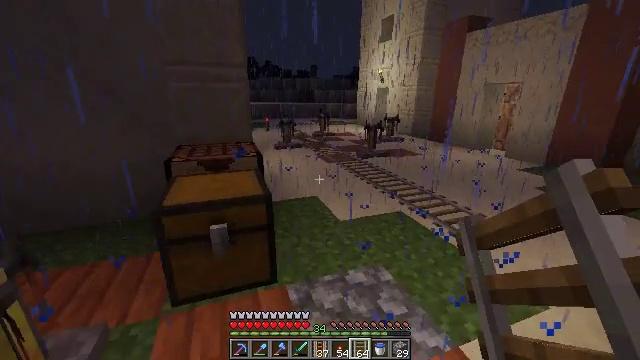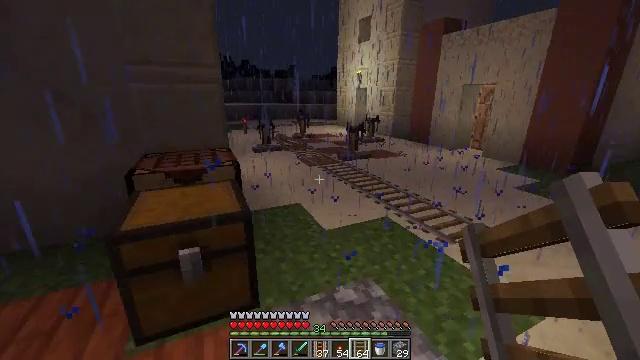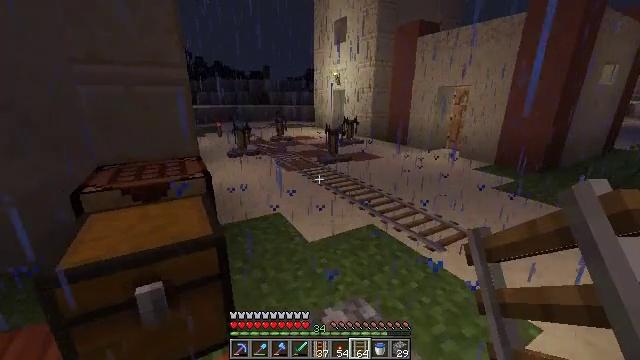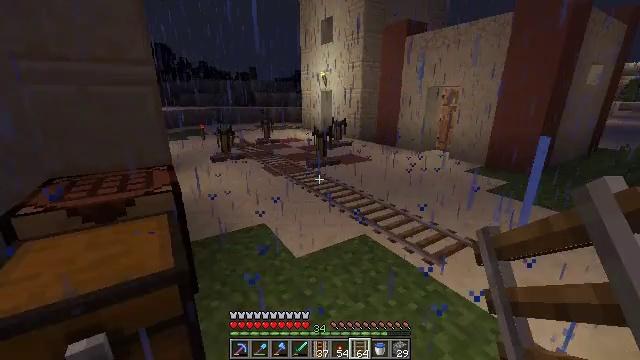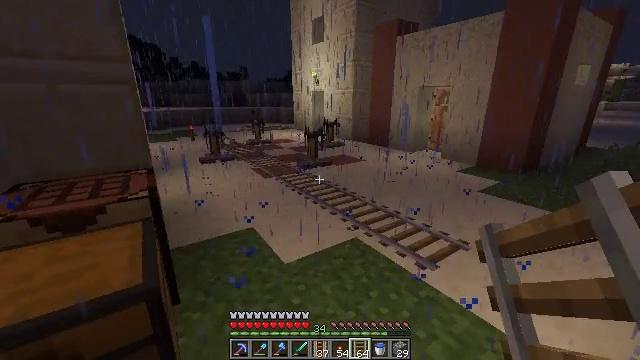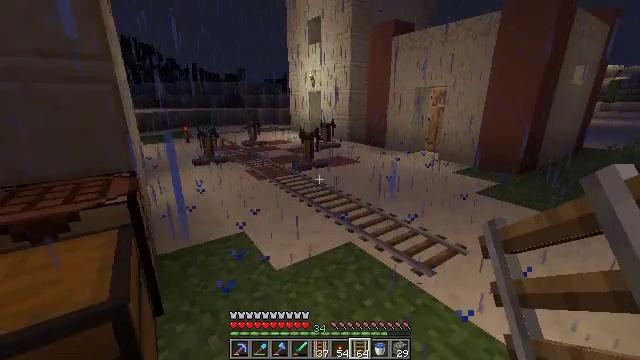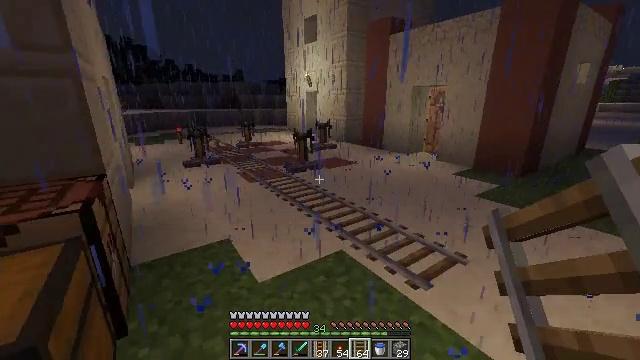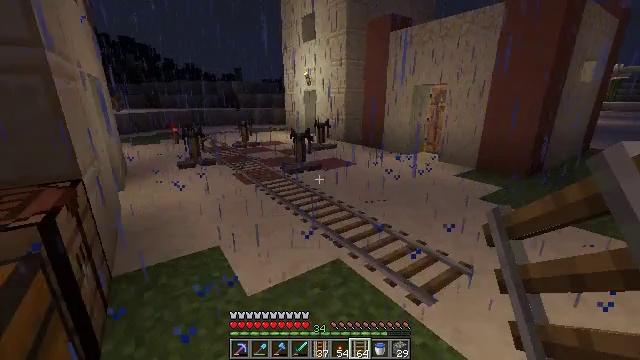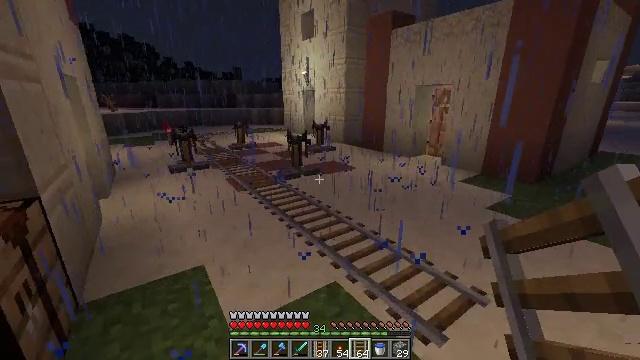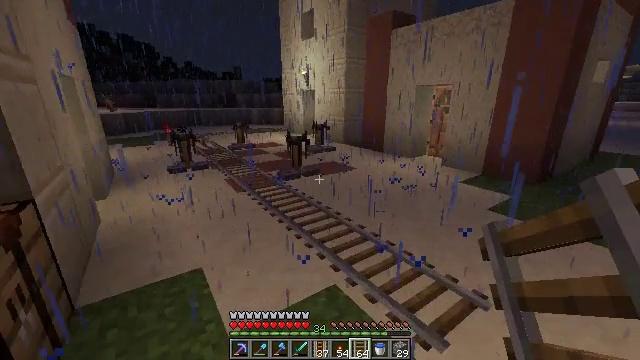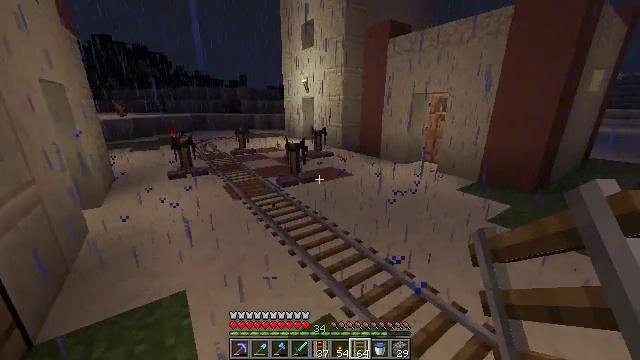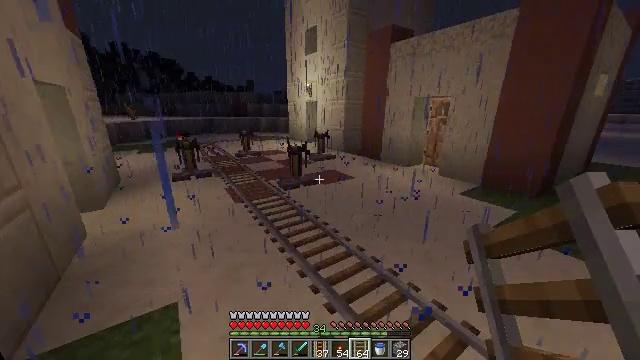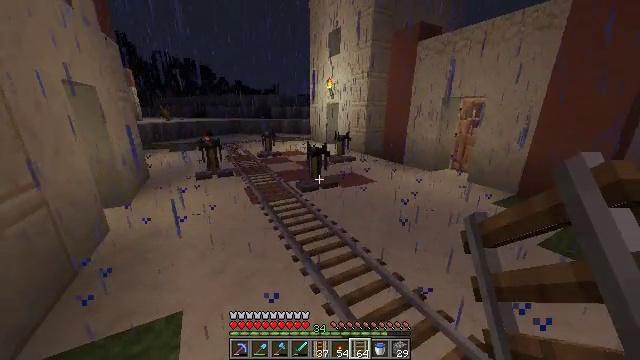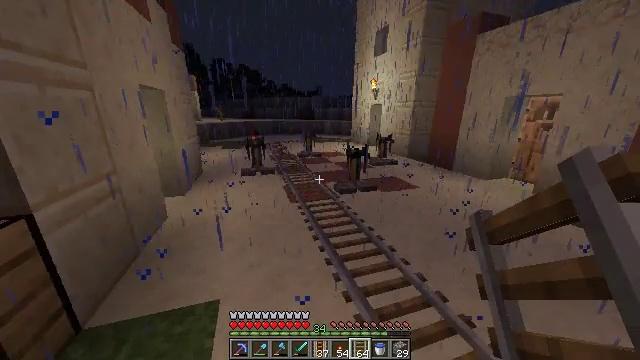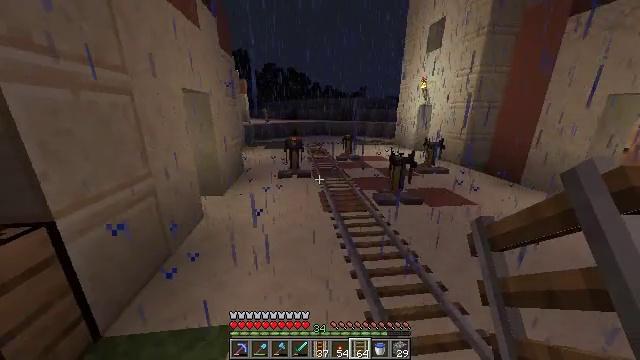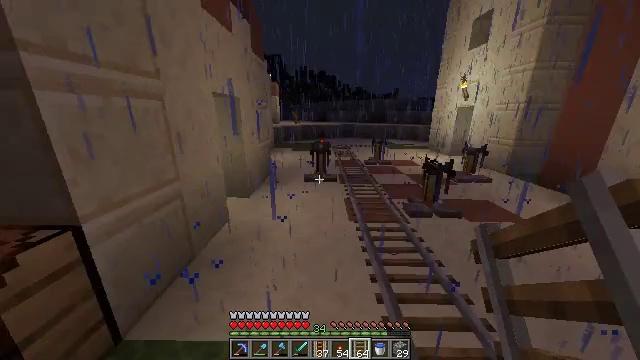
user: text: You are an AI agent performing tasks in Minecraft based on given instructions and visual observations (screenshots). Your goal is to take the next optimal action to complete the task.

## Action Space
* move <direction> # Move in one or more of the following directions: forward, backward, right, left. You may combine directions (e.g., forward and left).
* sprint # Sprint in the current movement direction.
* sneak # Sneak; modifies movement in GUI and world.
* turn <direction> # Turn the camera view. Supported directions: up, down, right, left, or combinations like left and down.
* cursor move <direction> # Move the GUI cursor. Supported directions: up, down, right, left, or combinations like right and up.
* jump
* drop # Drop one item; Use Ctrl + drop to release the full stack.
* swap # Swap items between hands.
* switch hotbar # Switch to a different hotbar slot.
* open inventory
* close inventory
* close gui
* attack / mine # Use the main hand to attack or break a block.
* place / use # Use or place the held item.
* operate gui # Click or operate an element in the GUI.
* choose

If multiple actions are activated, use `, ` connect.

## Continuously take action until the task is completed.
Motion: motion action
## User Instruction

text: Drop a smooth sandstone.
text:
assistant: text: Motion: move forward, turn right
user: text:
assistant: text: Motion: move forward, turn right
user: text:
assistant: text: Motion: move forward and move right, turn right
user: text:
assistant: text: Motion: move forward and move right, turn right
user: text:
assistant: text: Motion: move forward and move right
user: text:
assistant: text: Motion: move forward
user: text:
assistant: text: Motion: move forward
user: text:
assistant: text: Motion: move forward
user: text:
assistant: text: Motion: move forward, sprint
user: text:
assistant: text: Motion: move forward, sprint
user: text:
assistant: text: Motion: move forward, sprint
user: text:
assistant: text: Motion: move forward, sprint, turn left
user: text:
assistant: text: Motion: move forward, sprint, turn left
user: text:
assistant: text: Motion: move forward, sprint, turn left
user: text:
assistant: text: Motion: move forward, sprint, turn left
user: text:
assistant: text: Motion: move forward, sprint, turn left
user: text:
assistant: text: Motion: move forward, sprint, turn left
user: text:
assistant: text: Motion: move forward, sprint, turn left
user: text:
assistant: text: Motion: move forward, sprint, turn left
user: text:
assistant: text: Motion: move forward, sprint, turn left
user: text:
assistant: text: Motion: move forward, sprint, turn left
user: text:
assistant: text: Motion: move forward, sprint, turn left
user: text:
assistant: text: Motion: move forward, sprint, turn left
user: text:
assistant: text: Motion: move forward, turn left
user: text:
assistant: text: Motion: move forward, turn left and down
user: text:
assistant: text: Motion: move forward, turn left
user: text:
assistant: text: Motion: move forward, turn left
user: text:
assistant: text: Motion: turn left
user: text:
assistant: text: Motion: turn left
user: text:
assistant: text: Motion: turn left